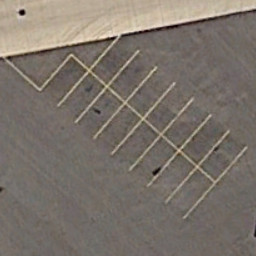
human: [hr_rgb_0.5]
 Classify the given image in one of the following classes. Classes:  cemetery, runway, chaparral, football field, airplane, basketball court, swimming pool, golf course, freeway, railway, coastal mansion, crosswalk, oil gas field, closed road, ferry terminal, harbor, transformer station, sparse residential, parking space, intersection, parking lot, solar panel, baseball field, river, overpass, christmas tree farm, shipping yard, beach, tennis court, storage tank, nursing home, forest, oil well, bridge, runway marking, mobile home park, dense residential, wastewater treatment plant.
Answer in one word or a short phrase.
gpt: parking space